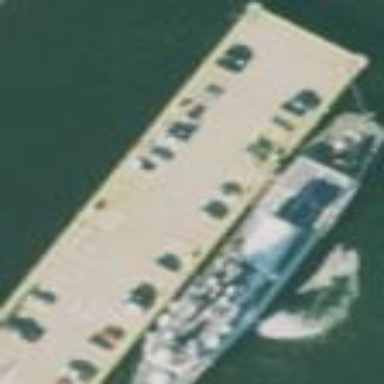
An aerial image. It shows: Military pier.